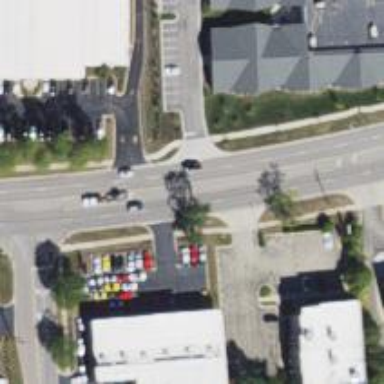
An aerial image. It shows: Primary highway with separate asphalt sidewalks.